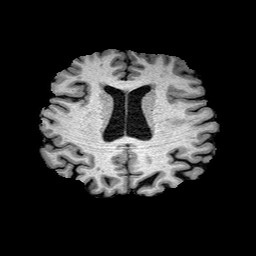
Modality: T1w
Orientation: coronal
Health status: healthy